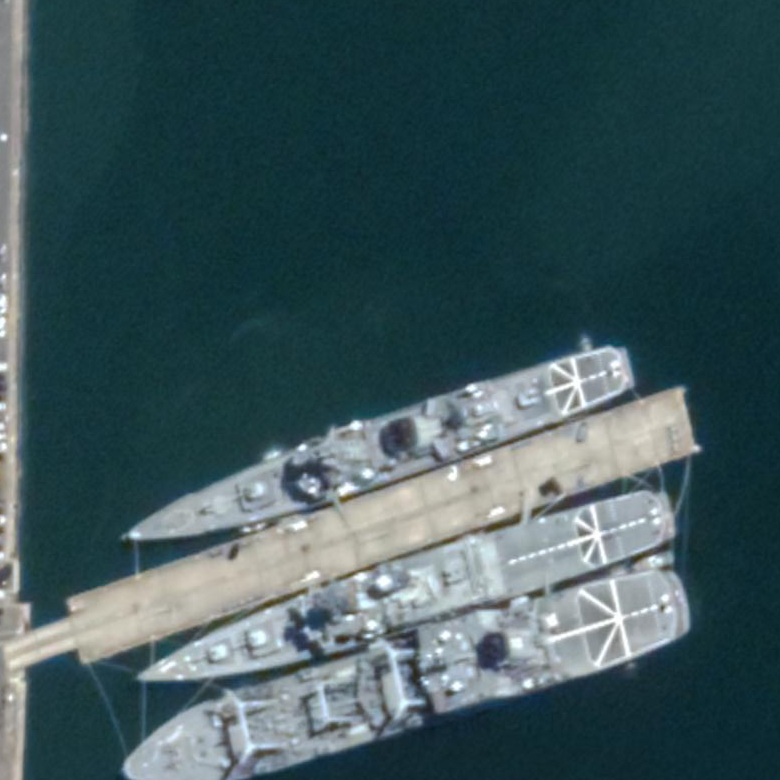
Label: cruiser